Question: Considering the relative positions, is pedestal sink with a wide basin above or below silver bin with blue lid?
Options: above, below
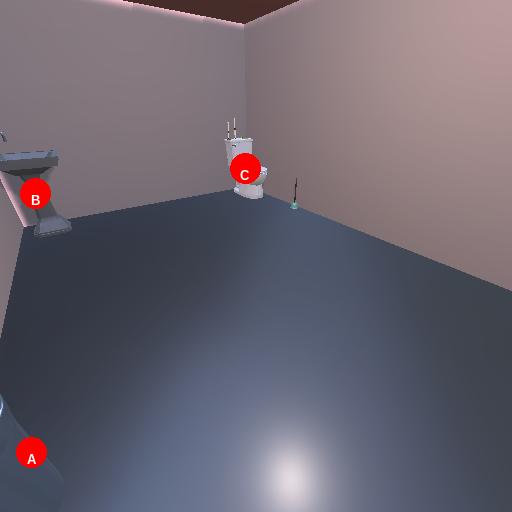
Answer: above